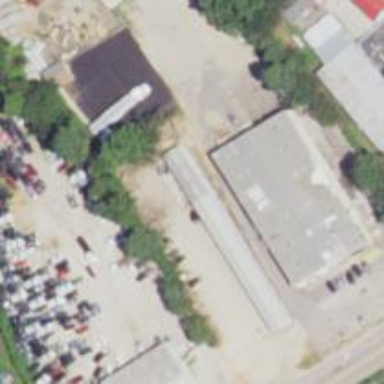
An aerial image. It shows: Commercial building with tyres shop.